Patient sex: F
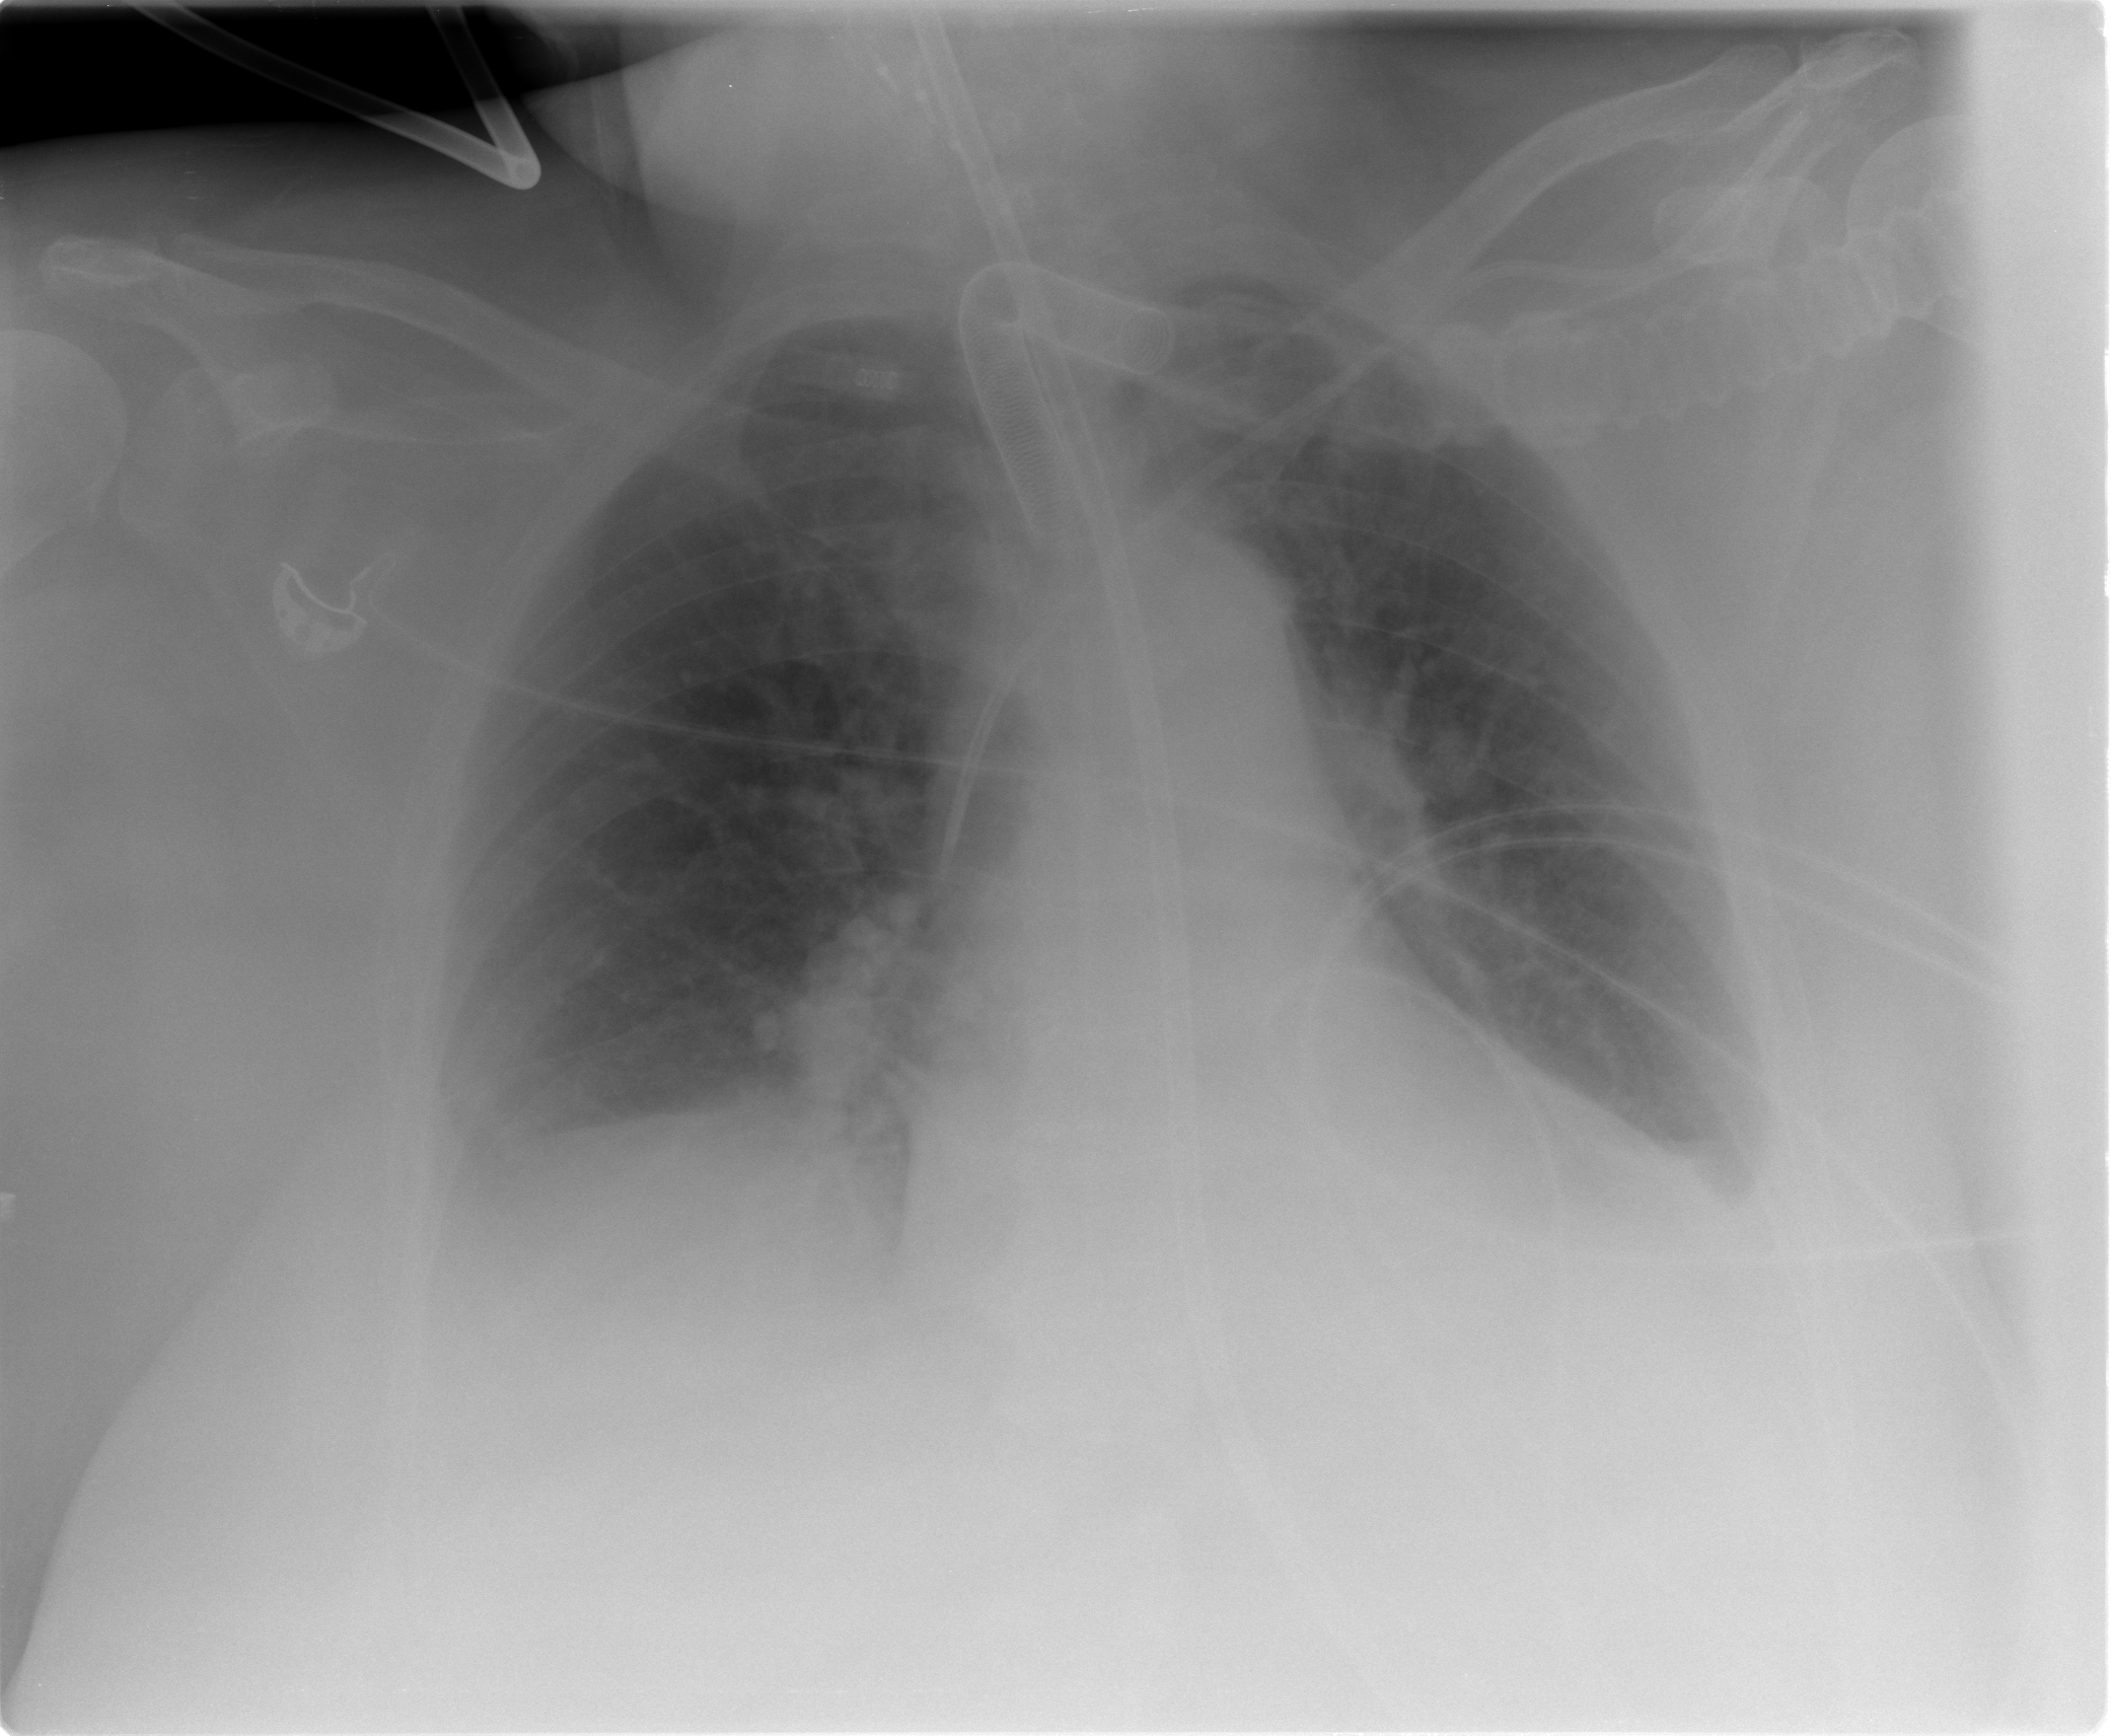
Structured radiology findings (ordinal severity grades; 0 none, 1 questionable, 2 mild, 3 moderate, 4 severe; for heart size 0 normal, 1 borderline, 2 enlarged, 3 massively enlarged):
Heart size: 2
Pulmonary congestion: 0
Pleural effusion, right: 2
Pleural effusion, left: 2
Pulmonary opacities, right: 0
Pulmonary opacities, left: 0
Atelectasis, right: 2
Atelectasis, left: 2